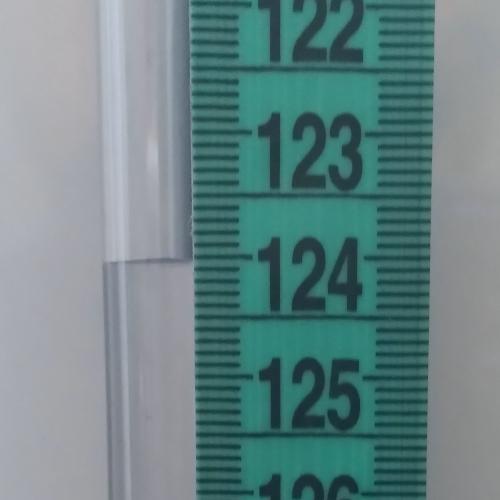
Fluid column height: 124.0 cm